Field crop: maize
Growth stage: 2
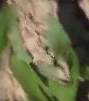
Species: maize